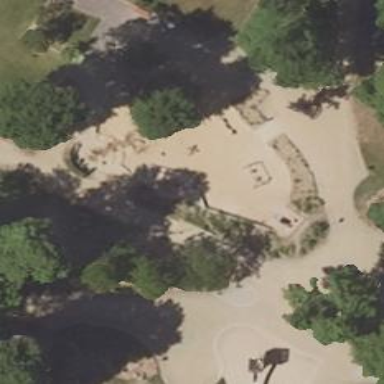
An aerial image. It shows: Playground with playhouse.